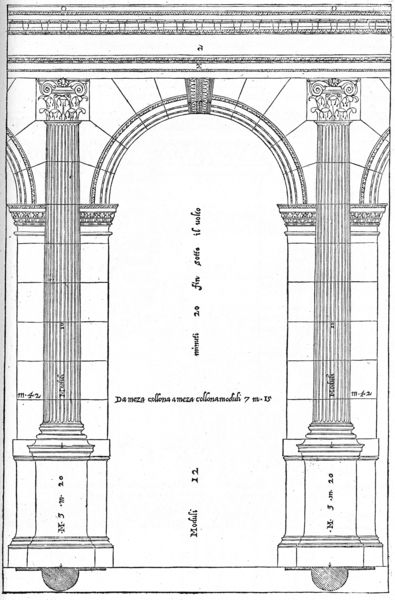
Titel: I Quattro Libri della Architettura, Buch I, Kap. 18 Von der kompositen Ordnung (Travée)
Künstler: Andrea Palladio
Institution: (Seriendruck)
Schlagwörter: kämpfer, ausschnitt, fenster, kreide, pfeiler, schwarz, skizze, säule, säulen, tür, weiss, zeichnung, masse, architektur, sockel, stein, steine, kirche, klassizismus, schrift, bogen, fassade, studie, pilaster, symmetrie, inschrift, zahlen, ziffern, tor, eingang, arkade, palast, torbogen, druck, schwarz-weiß, stich, text, beschriftung, entwurf, architrav, arkaden, kapitell, fries, schlussstein, gesims, risalit, voluten, wandaufriss, griechisch, plan, volute, basis, korinthisch, schaft, kapitel, gebälk, triumphbogen, aufriss, gebälck, berechnung, anleitung, niche, vermaßung, säulem, architketur, schlusstein, zahen, interkolumnium, arkanthusblätter, architetkurzeichnung, akantuslaub